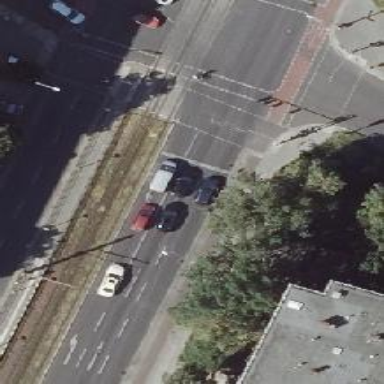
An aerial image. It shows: Road with traffic signals.